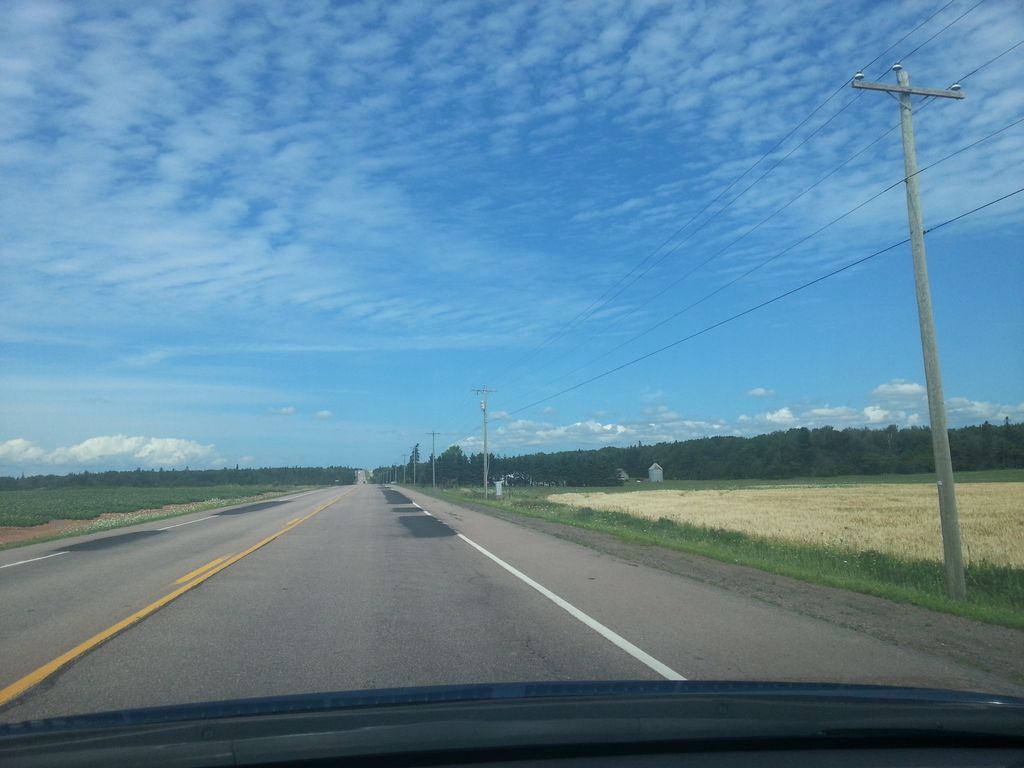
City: charlottetown